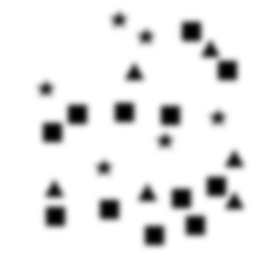
Squares: 12
Triangles: 6
Stars: 6
Total shapes: 24